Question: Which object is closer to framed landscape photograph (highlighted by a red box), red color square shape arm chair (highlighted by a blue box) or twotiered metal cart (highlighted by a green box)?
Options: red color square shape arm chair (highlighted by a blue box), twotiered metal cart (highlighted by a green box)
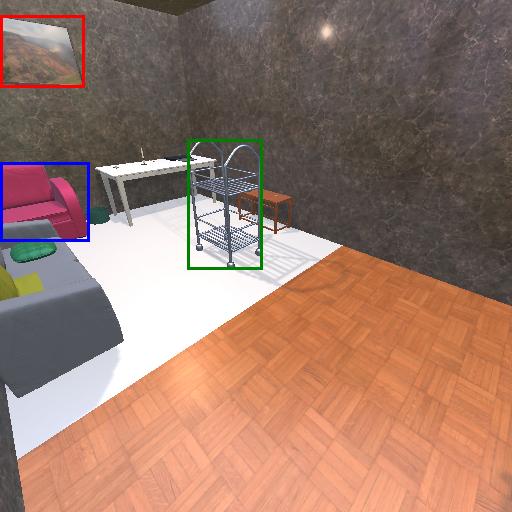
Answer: red color square shape arm chair (highlighted by a blue box)